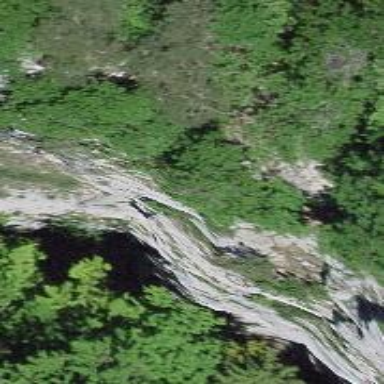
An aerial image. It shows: Cliff in nature.